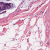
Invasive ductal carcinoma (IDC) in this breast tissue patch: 1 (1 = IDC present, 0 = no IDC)